Question: The objective of the assignment is to create a function, find_greatest_product(), that takes an array
argument and returns the max product of four adjacent numbers that can be up, down,
left, right, diagonally, or in a box formation in the N x M grid/matrix.
What I already have posted is my exact code that creates an array and populates it with a random number from 0 to 50 for the sake of testing. What I don't know is how to create an algorithm that can scan the entire array for the objective. I have a method that can find the greatest product in a 2x2 box, but the straight and diagonal lines are proving difficult. Any help, input, or suggestions are very welcome. Here is my pre-exsisting code:
'''
int find_greatest_product(int **newArray, int &r, int &c){
//find the greatest product of 4 adjacent numbers, in any direction.
}
int test_array(){
//error handling
}
int print_array(int **newArray, int &r, int &c){
for (int i = 0; i < c; ++i)
{
for (int j = 0; j < r; ++j)
{
cout << newArray[i][j] << ' ';
}
cout << endl;
}
}
int create_array(int r, int c){
srand((unsigned)time(0));
int** newArray = new int*[r];
for (int i = 0; i < r; ++i)
{
newArray[i] = new int[c];
for (int j = 0; j < c; ++j)
newArray[i][j] = rand() % 50 + 1;
}
print_array(newArray, r, c);
}
int main(int argc, char* argv[]) {
int rows, col;
cout << "enter rows : " << endl;
cin >> rows;
cout << "enter cols : " << endl;
cin >> col;
create_array(rows, col);
}
'''
Also, for those interested, here is the original problem statement:

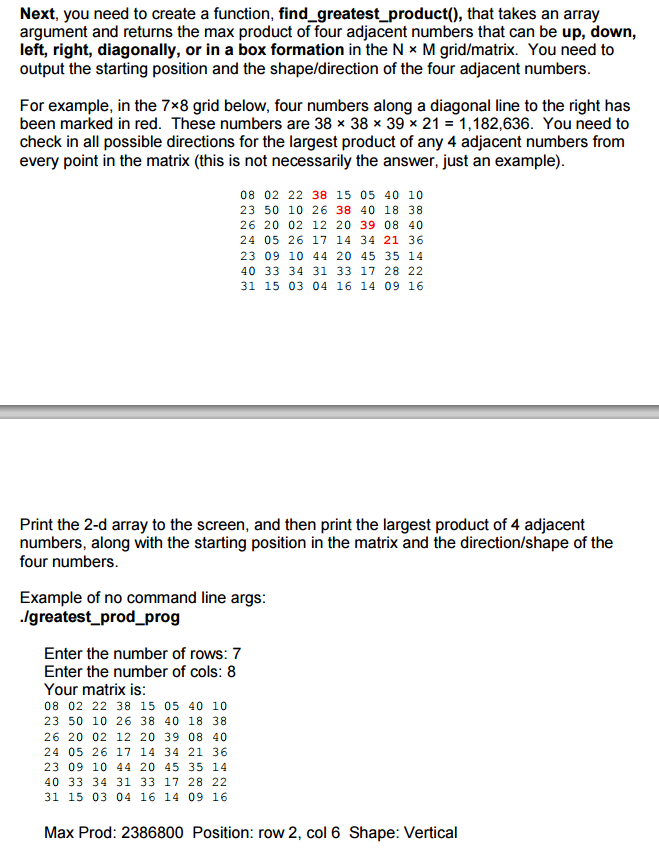
Answer: This algorithm will give you the max product.But dry run this code and make an understanding of how this algorithm work. I haven't added the functionality to find row, col or direction(vertical,down etc). Think and update this algorithm to add these functionalities.
'''
int find_greatest_product(int **newArray, int &r, int &c)
{
int max_product=0, p1=0, p2=0, p3=0;
for(int i=0; i< r-3; i++)
{
for(int j=0; j<c-3; j++)
{
//down
max_product = newArray[i][j]*newArray[i+1][j]*newArray[i+2][j]*newArray[i+3][j];
//right_horizental
p1 = newArray[i][j]*newArray[i][j+1]*newArray[i][j+2]*newArray[i][j+3];
if(p1 > max_product)
max_product = p1;
//diagonally_right_down
p2 = newArray[i][j]*newArray[i+1][j+1]*newArray[i+2][j+2]*newArray[i+3][j+3];
if(p2 > max_product)
max_product = p2;
//box
p3 = newArray[i][j]*newArray[i][j+1]*newArray[i+1][j]*newArray[i+1][j+1];
if(p3 > max_product)
max_product = p3;
}
}
return max_product;
}
'''
there was a bit of mistake in this. I have corrected it. Hope so it will work fine now. you can compare both code and see what my mistake was
'''
int find_greatest_product(int **newArray, int &r, int &c)
{
int max_product=0, p0 = 0, p1=0, p2=0, p3=0;
for(int i=0; i< r; i++)
{
for(int j=0; j<c; j++)
{
if(i < r-3)
{
//down
p0 = newArray[i][j]*newArray[i+1][j]*newArray[i+2][j]*newArray[i+3][j];
if(p0 > max_product)
max_product = p0;
}
if(i < r-3 && j < c-3 )
{
//diagonally_right_down
p2 = newArray[i][j]*newArray[i+1][j+1]*newArray[i+2][j+2]*newArray[i+3][j+3];
if(p2 > max_product)
max_product = p2;
}
if(j < c-3)
{
//right_horizental
p1 = newArray[i][j]*newArray[i][j+1]*newArray[i][j+2]*newArray[i][j+3];
if(p1 > max_product)
max_product = p1;
}
if(i < r-1 && j < c-1)
{
//box
p3 = newArray[i][j]*newArray[i][j+1]*newArray[i+1][j]*newArray[i+1][j+1];
if(p3 > max_product)
max_product = p3;
}
}
}
return max_product;
}
'''